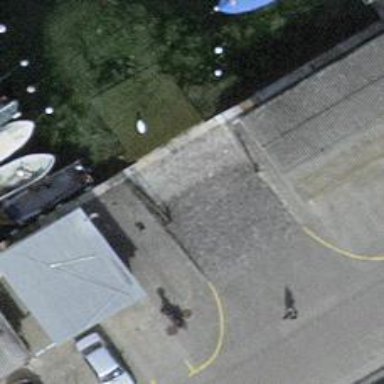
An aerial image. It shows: Slipway on leisure land.